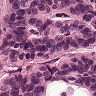
Metastatic tissue present: yes